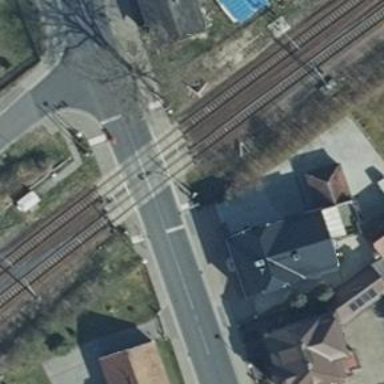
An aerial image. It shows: Railway level crossing.